Question: I am using C# winform's DataGridView control to display data present in a table to the user. All data gets present in the database table gets displayed to the user perfectly except the last column's data which contains data in XML format. In data DataGridView control the last column always gets displayed as empty but in fact in database the last column contains the xml formatted data. The GUI settings of the last column of the DataGridView control is shown below:

Can anyone suggest me how to display the xml formatted data in this DataGridView control?
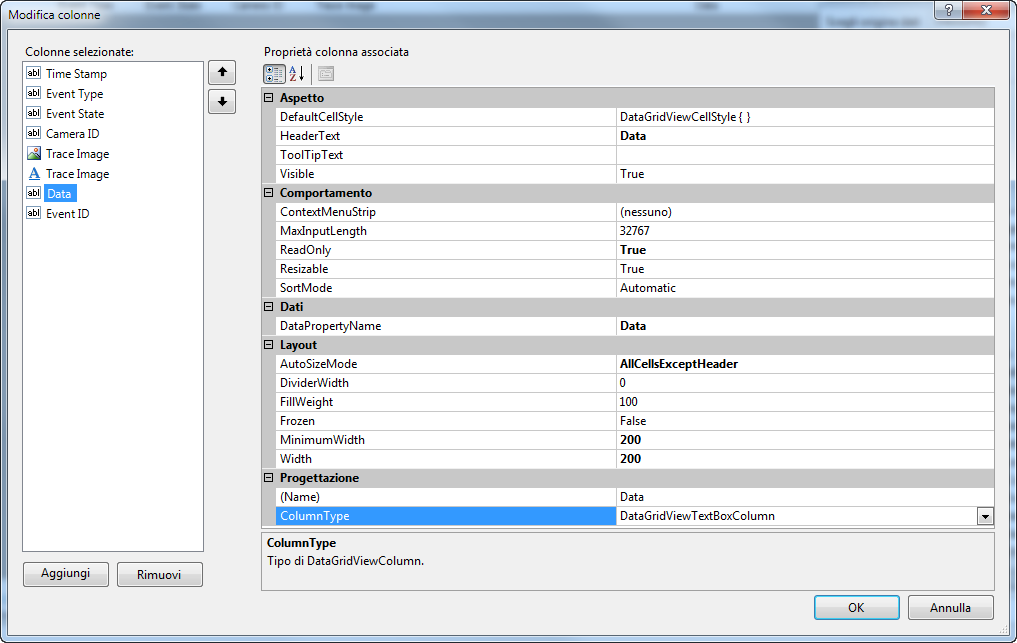
Answer: There is no direct way. You'll have to fetch the XML attribute/node values through XPath using a stored proc.
You can start from <URL>